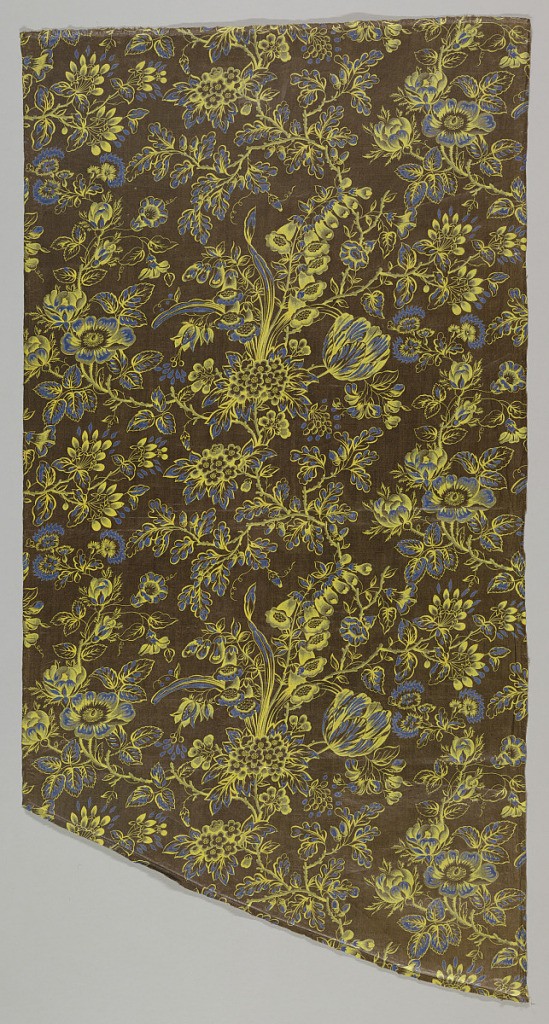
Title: Textile
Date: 1830s–40s
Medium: cotton Technique: printed by engraved roller on plain weave; discharge mordant painted and dyed with resist dyed (chintz) on plain weave
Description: Valance-shaped piece of glazed chintz with an all-over design of natural-size roses and cornflowers, in bright blue and acid yellow on a dark brown ground.